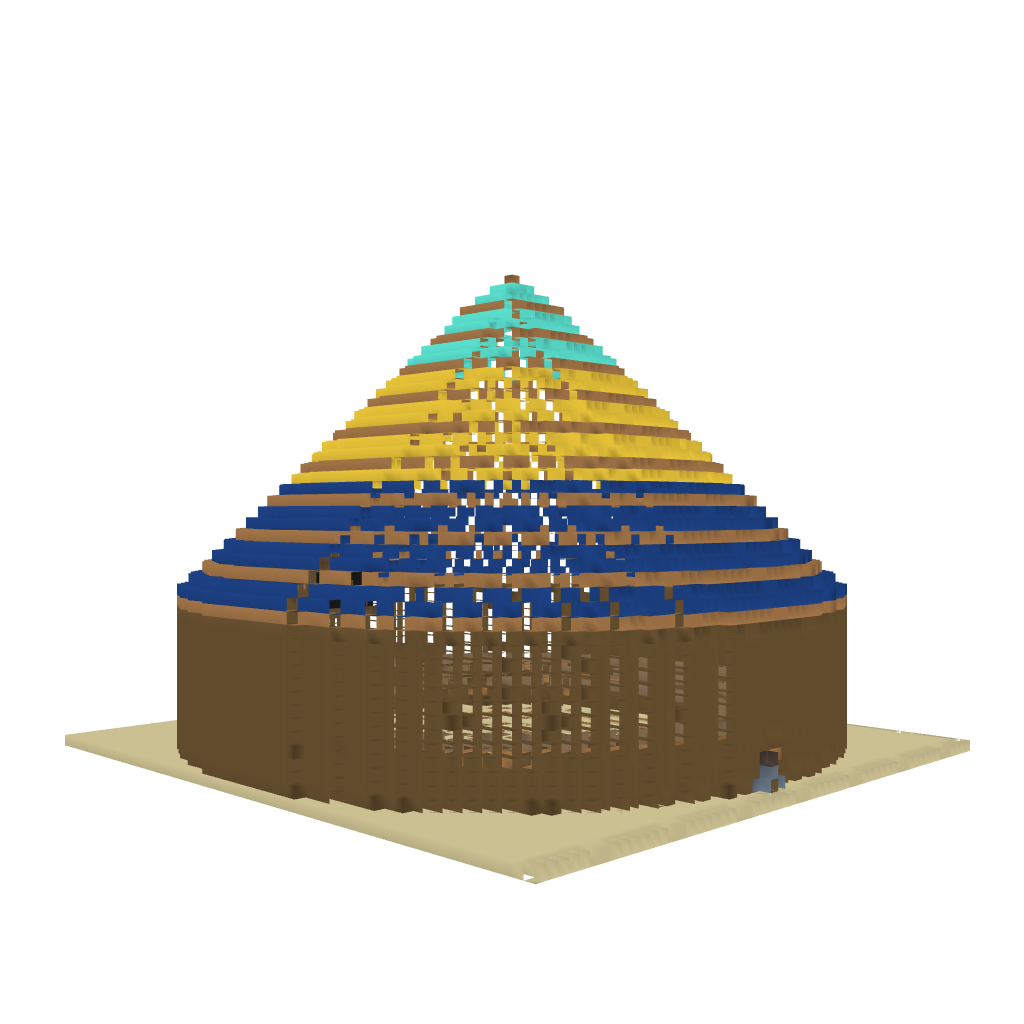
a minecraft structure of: Arena